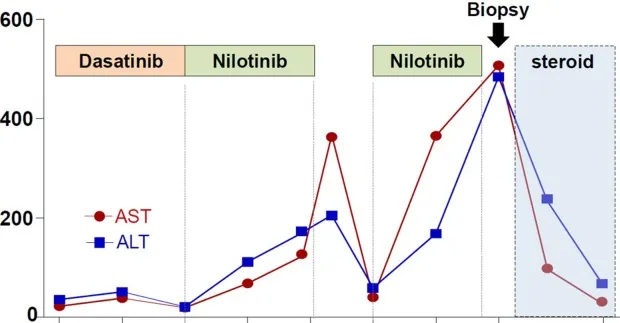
Summary of the patient progress after the diagnosis with chronic myeloid leukemia.
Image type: pathology (immunostaining)